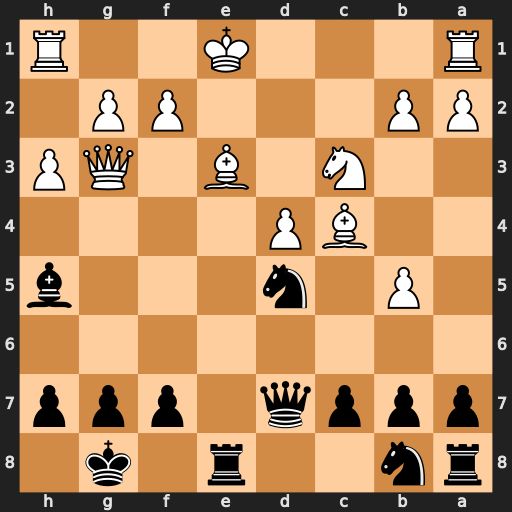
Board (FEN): rn2r1k1/pppq1ppp/8/1P1n3b/2BP4/2N1B1QP/PP3PP1/R3K2R
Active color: b
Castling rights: KQ
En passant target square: -
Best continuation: Nxe3 fxe3 Qxd4 O-O Qxc4